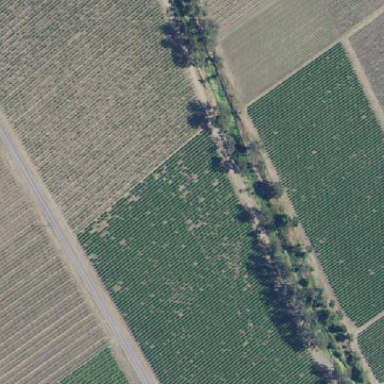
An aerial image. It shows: Vineyard with wine grapes as the main crop.